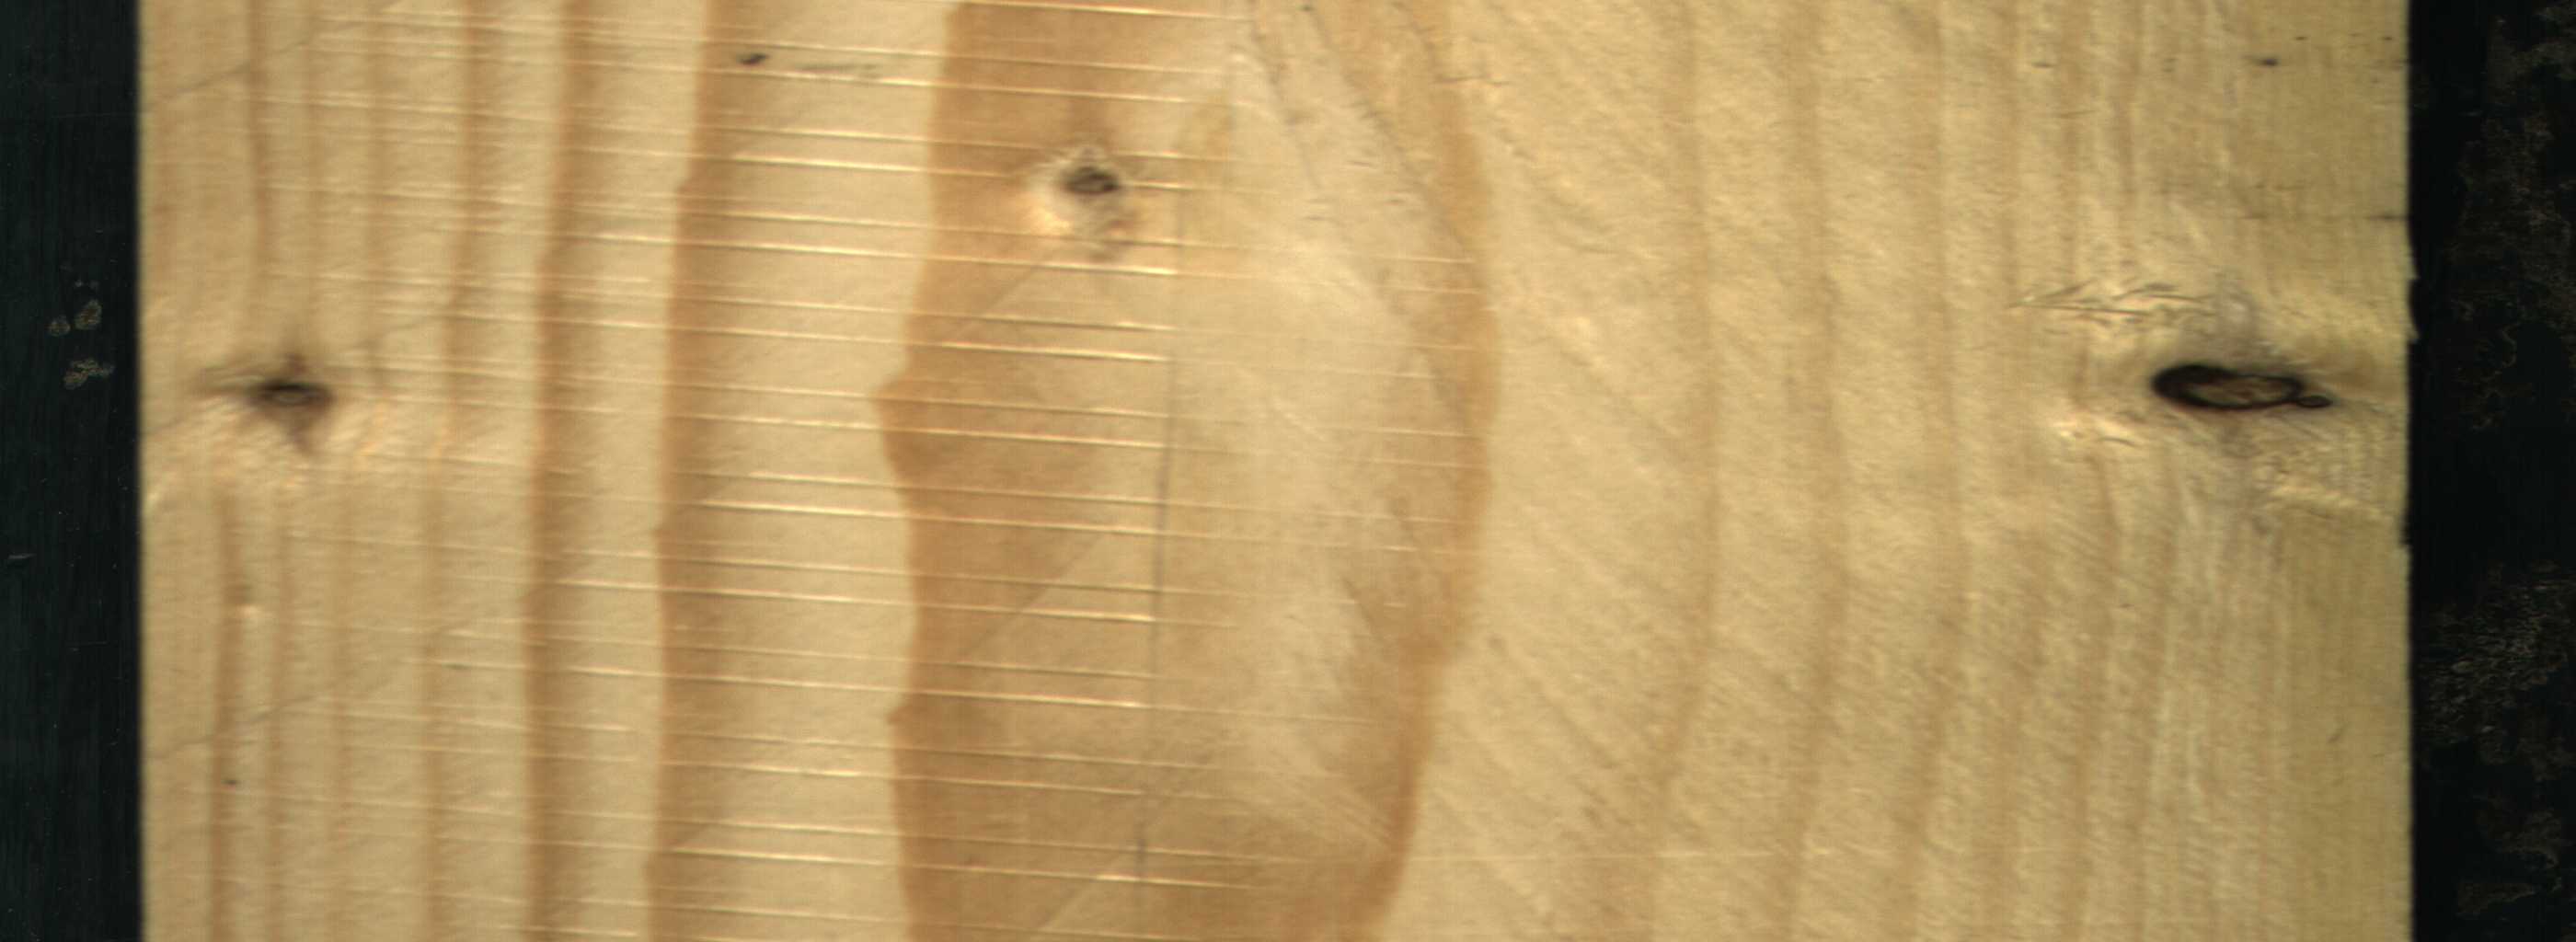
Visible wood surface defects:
Dead_Knot
Live_Knot
Live_Knot